Interaction volume radius: 5 \u00c5
Interaction volume height: 25 \u00c5
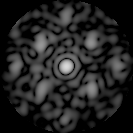
Disorder parameter: 0.4815